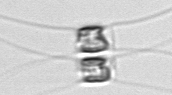
Label: Chaetoceros_similis